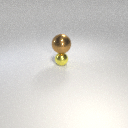
large brown metal sphere above small yellow metal sphere